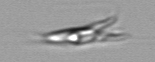
Label: Chrysochromulina_lanceolata